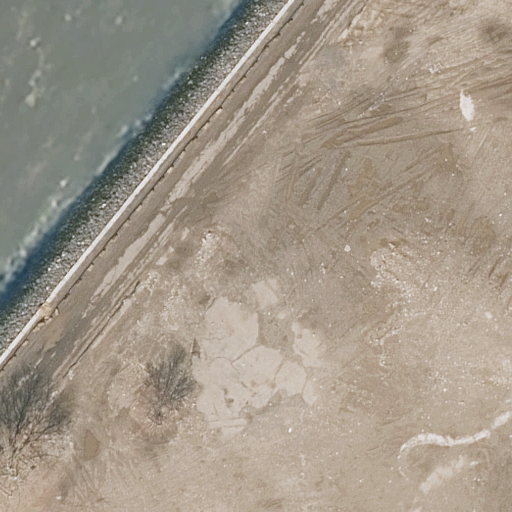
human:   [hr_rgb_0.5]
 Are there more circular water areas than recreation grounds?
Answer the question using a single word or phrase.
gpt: no

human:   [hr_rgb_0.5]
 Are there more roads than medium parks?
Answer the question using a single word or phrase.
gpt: yes

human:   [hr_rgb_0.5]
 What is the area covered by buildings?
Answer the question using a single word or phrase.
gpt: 0m2

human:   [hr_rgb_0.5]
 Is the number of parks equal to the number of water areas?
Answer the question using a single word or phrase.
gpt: yes

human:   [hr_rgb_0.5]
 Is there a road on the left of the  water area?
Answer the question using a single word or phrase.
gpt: no

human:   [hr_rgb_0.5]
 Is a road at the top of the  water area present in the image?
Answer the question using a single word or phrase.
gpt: no

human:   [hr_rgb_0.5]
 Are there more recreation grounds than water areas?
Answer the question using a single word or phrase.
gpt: no

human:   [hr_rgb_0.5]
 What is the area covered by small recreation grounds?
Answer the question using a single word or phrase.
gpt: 0m2

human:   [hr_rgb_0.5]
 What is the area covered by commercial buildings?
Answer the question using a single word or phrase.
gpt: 0m2

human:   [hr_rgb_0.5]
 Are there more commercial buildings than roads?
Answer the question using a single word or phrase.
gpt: no

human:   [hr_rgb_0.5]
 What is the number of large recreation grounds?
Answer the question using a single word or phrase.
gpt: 1

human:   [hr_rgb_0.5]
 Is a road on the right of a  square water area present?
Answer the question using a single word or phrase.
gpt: no

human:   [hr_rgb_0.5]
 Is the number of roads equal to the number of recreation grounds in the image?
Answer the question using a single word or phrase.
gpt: yes

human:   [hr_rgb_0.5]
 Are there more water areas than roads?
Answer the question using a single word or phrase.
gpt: no

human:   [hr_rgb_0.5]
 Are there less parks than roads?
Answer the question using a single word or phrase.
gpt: no

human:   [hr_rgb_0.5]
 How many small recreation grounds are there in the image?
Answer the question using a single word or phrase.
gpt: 0

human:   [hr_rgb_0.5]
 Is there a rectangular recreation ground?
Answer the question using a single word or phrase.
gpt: yes

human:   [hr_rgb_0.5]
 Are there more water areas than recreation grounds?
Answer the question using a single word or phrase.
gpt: no

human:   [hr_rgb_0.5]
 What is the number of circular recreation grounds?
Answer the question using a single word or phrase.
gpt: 0

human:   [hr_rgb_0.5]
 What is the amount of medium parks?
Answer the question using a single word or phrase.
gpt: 0

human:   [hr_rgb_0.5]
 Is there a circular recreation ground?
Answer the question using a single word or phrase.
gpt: no

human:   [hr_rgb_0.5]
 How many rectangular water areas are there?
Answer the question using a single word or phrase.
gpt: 1

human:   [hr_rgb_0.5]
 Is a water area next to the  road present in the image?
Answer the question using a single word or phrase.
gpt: yes

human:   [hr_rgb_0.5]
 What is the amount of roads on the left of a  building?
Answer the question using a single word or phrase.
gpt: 0

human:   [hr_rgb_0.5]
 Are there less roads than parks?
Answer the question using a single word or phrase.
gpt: no

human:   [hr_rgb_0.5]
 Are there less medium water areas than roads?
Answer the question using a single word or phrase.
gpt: yes

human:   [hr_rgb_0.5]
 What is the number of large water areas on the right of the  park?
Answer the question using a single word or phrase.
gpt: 0

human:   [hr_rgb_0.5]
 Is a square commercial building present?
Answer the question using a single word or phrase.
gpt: no

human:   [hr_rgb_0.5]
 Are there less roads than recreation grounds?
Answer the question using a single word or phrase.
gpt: no

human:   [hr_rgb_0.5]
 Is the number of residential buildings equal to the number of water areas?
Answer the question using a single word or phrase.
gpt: no

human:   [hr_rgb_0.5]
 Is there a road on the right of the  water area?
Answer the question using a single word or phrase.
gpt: no

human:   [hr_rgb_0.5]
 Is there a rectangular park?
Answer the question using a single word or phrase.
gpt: yes

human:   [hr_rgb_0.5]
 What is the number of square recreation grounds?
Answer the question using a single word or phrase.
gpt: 0

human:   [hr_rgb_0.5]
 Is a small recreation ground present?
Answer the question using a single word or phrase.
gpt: no

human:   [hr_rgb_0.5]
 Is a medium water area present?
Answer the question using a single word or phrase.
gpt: no

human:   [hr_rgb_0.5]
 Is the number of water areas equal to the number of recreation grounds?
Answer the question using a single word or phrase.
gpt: yes